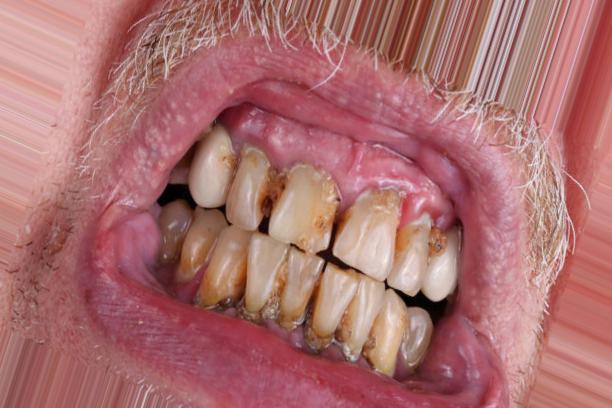
Condition: Caries